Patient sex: F
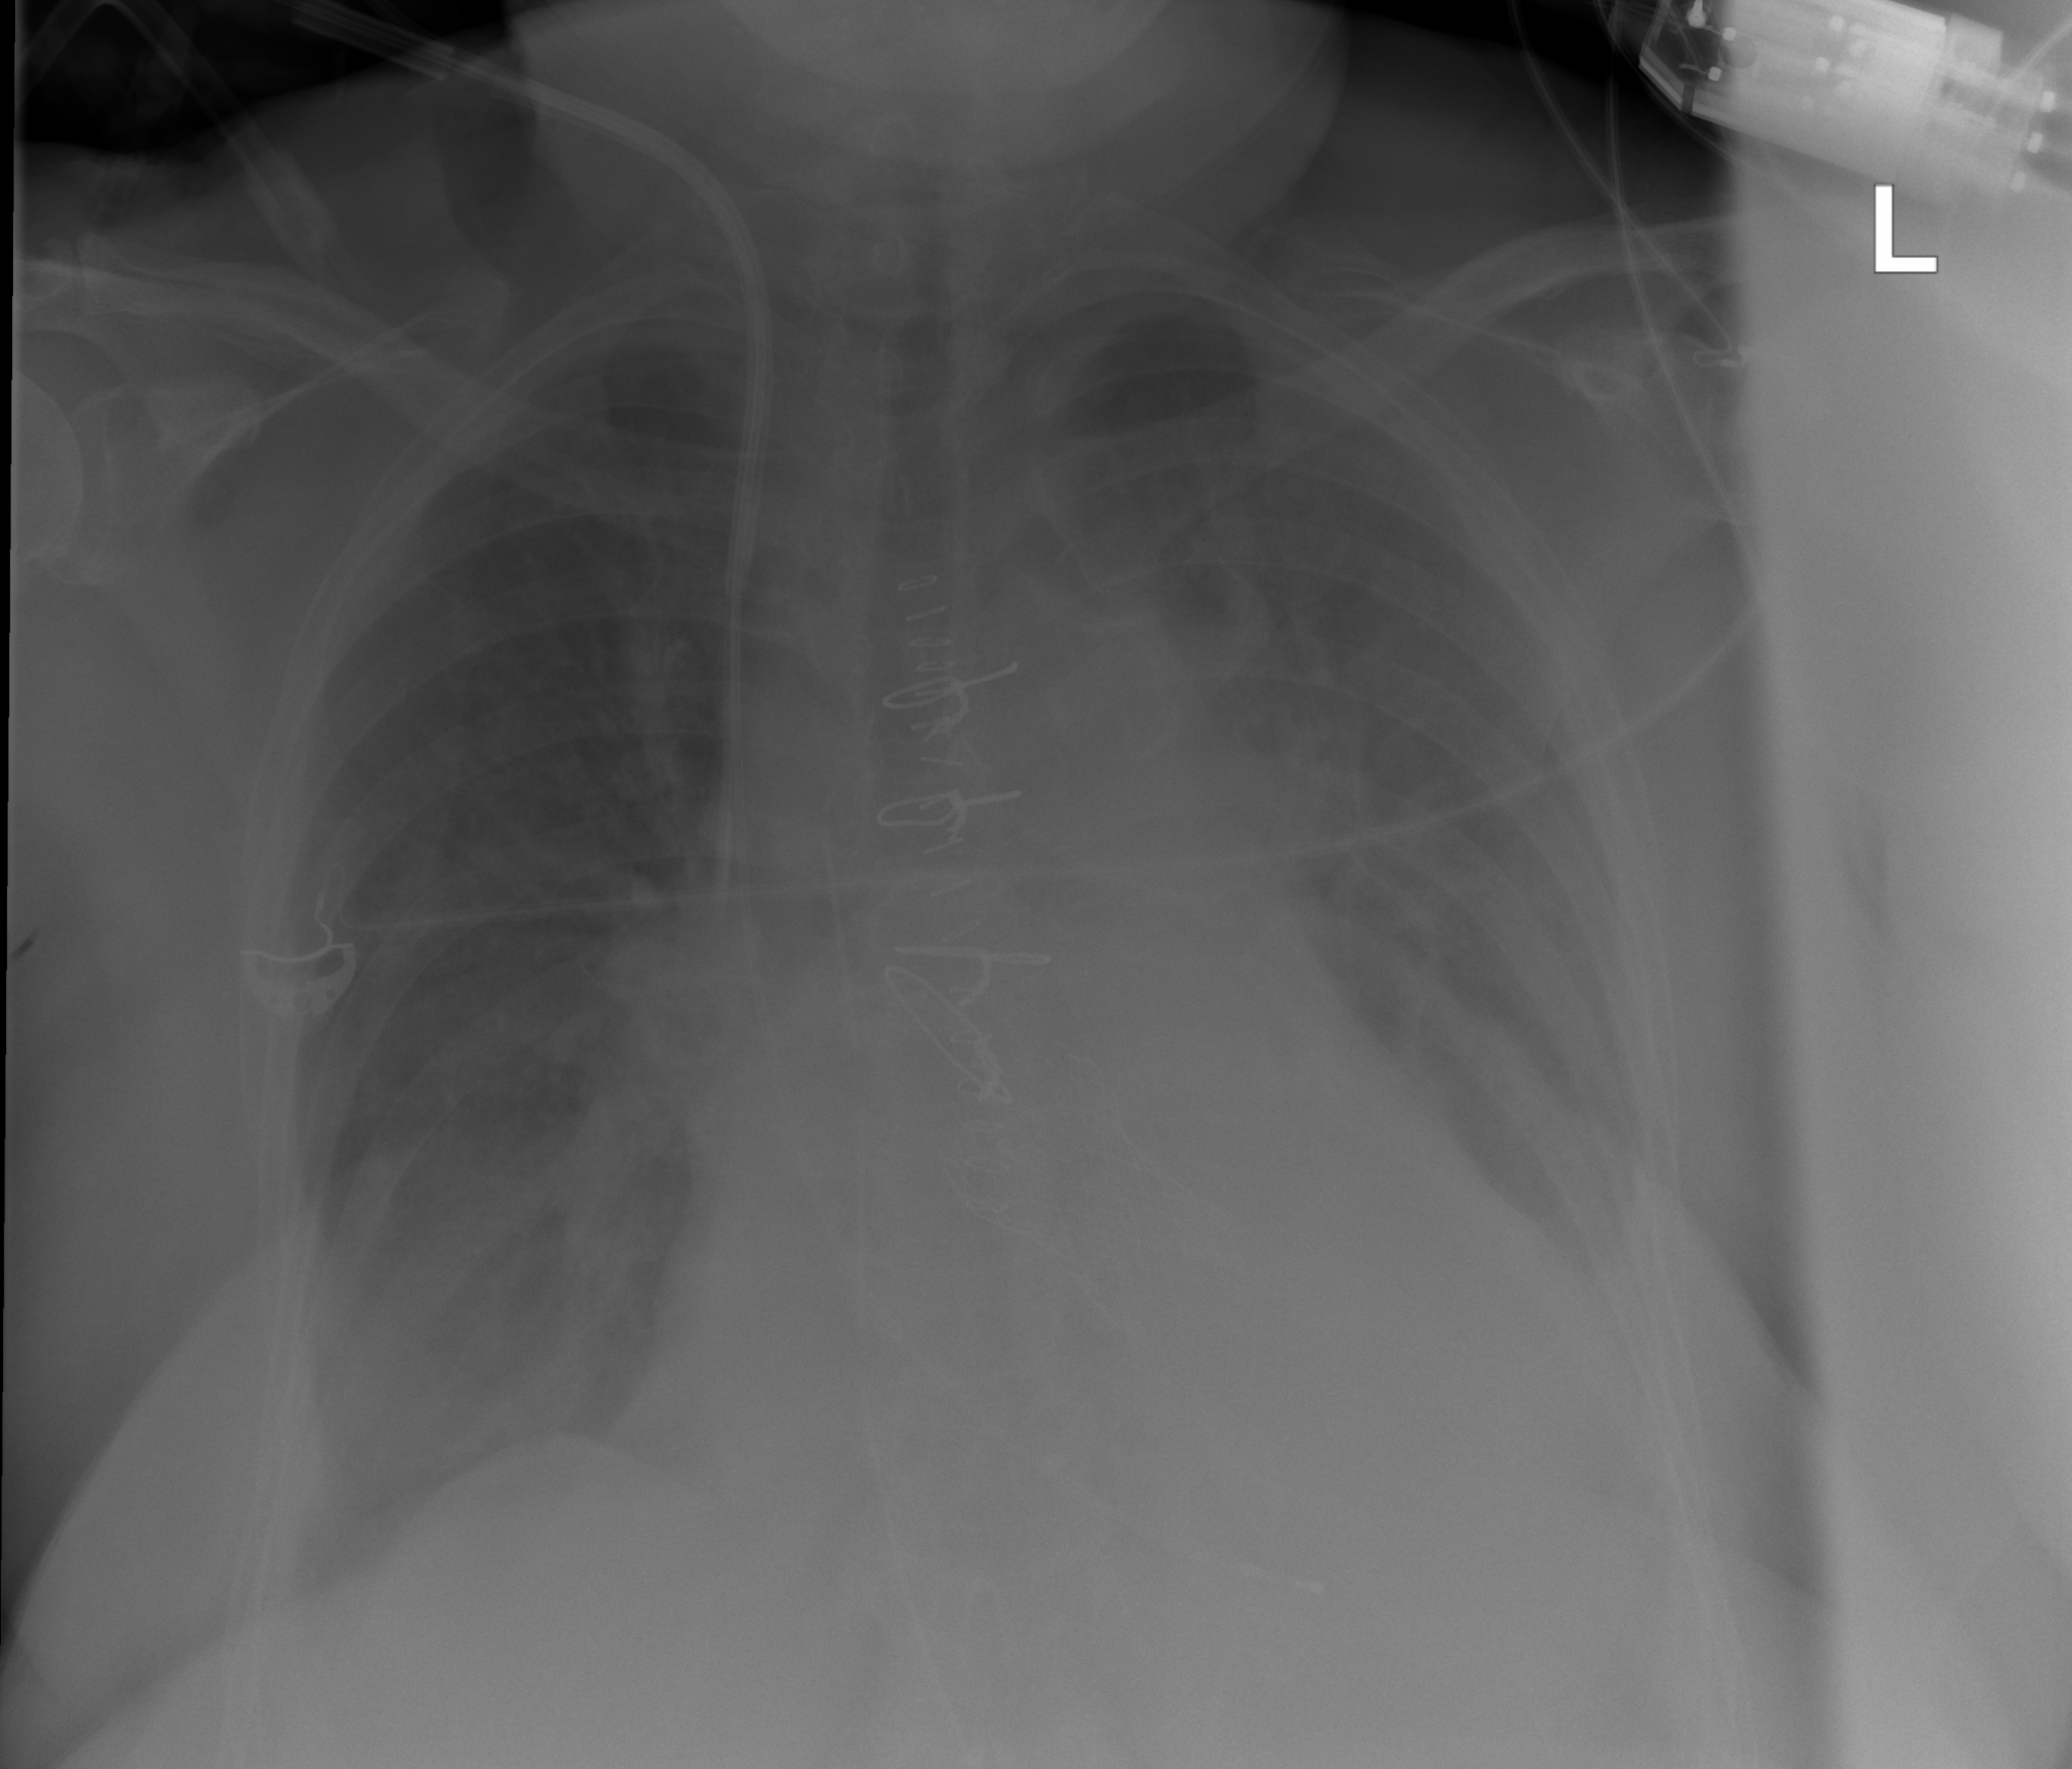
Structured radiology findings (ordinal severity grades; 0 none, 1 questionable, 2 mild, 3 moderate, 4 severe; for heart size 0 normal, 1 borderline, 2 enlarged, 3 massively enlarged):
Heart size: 3
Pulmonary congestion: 2
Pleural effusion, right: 2
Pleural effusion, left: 2
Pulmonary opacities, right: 0
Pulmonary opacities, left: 0
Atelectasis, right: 0
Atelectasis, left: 2